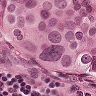
Metastatic tissue present: yes